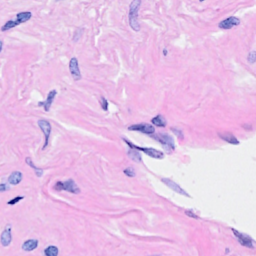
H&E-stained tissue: Breast